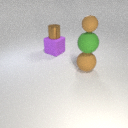
small brown rubber sphere above large brown rubber sphere